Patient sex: F
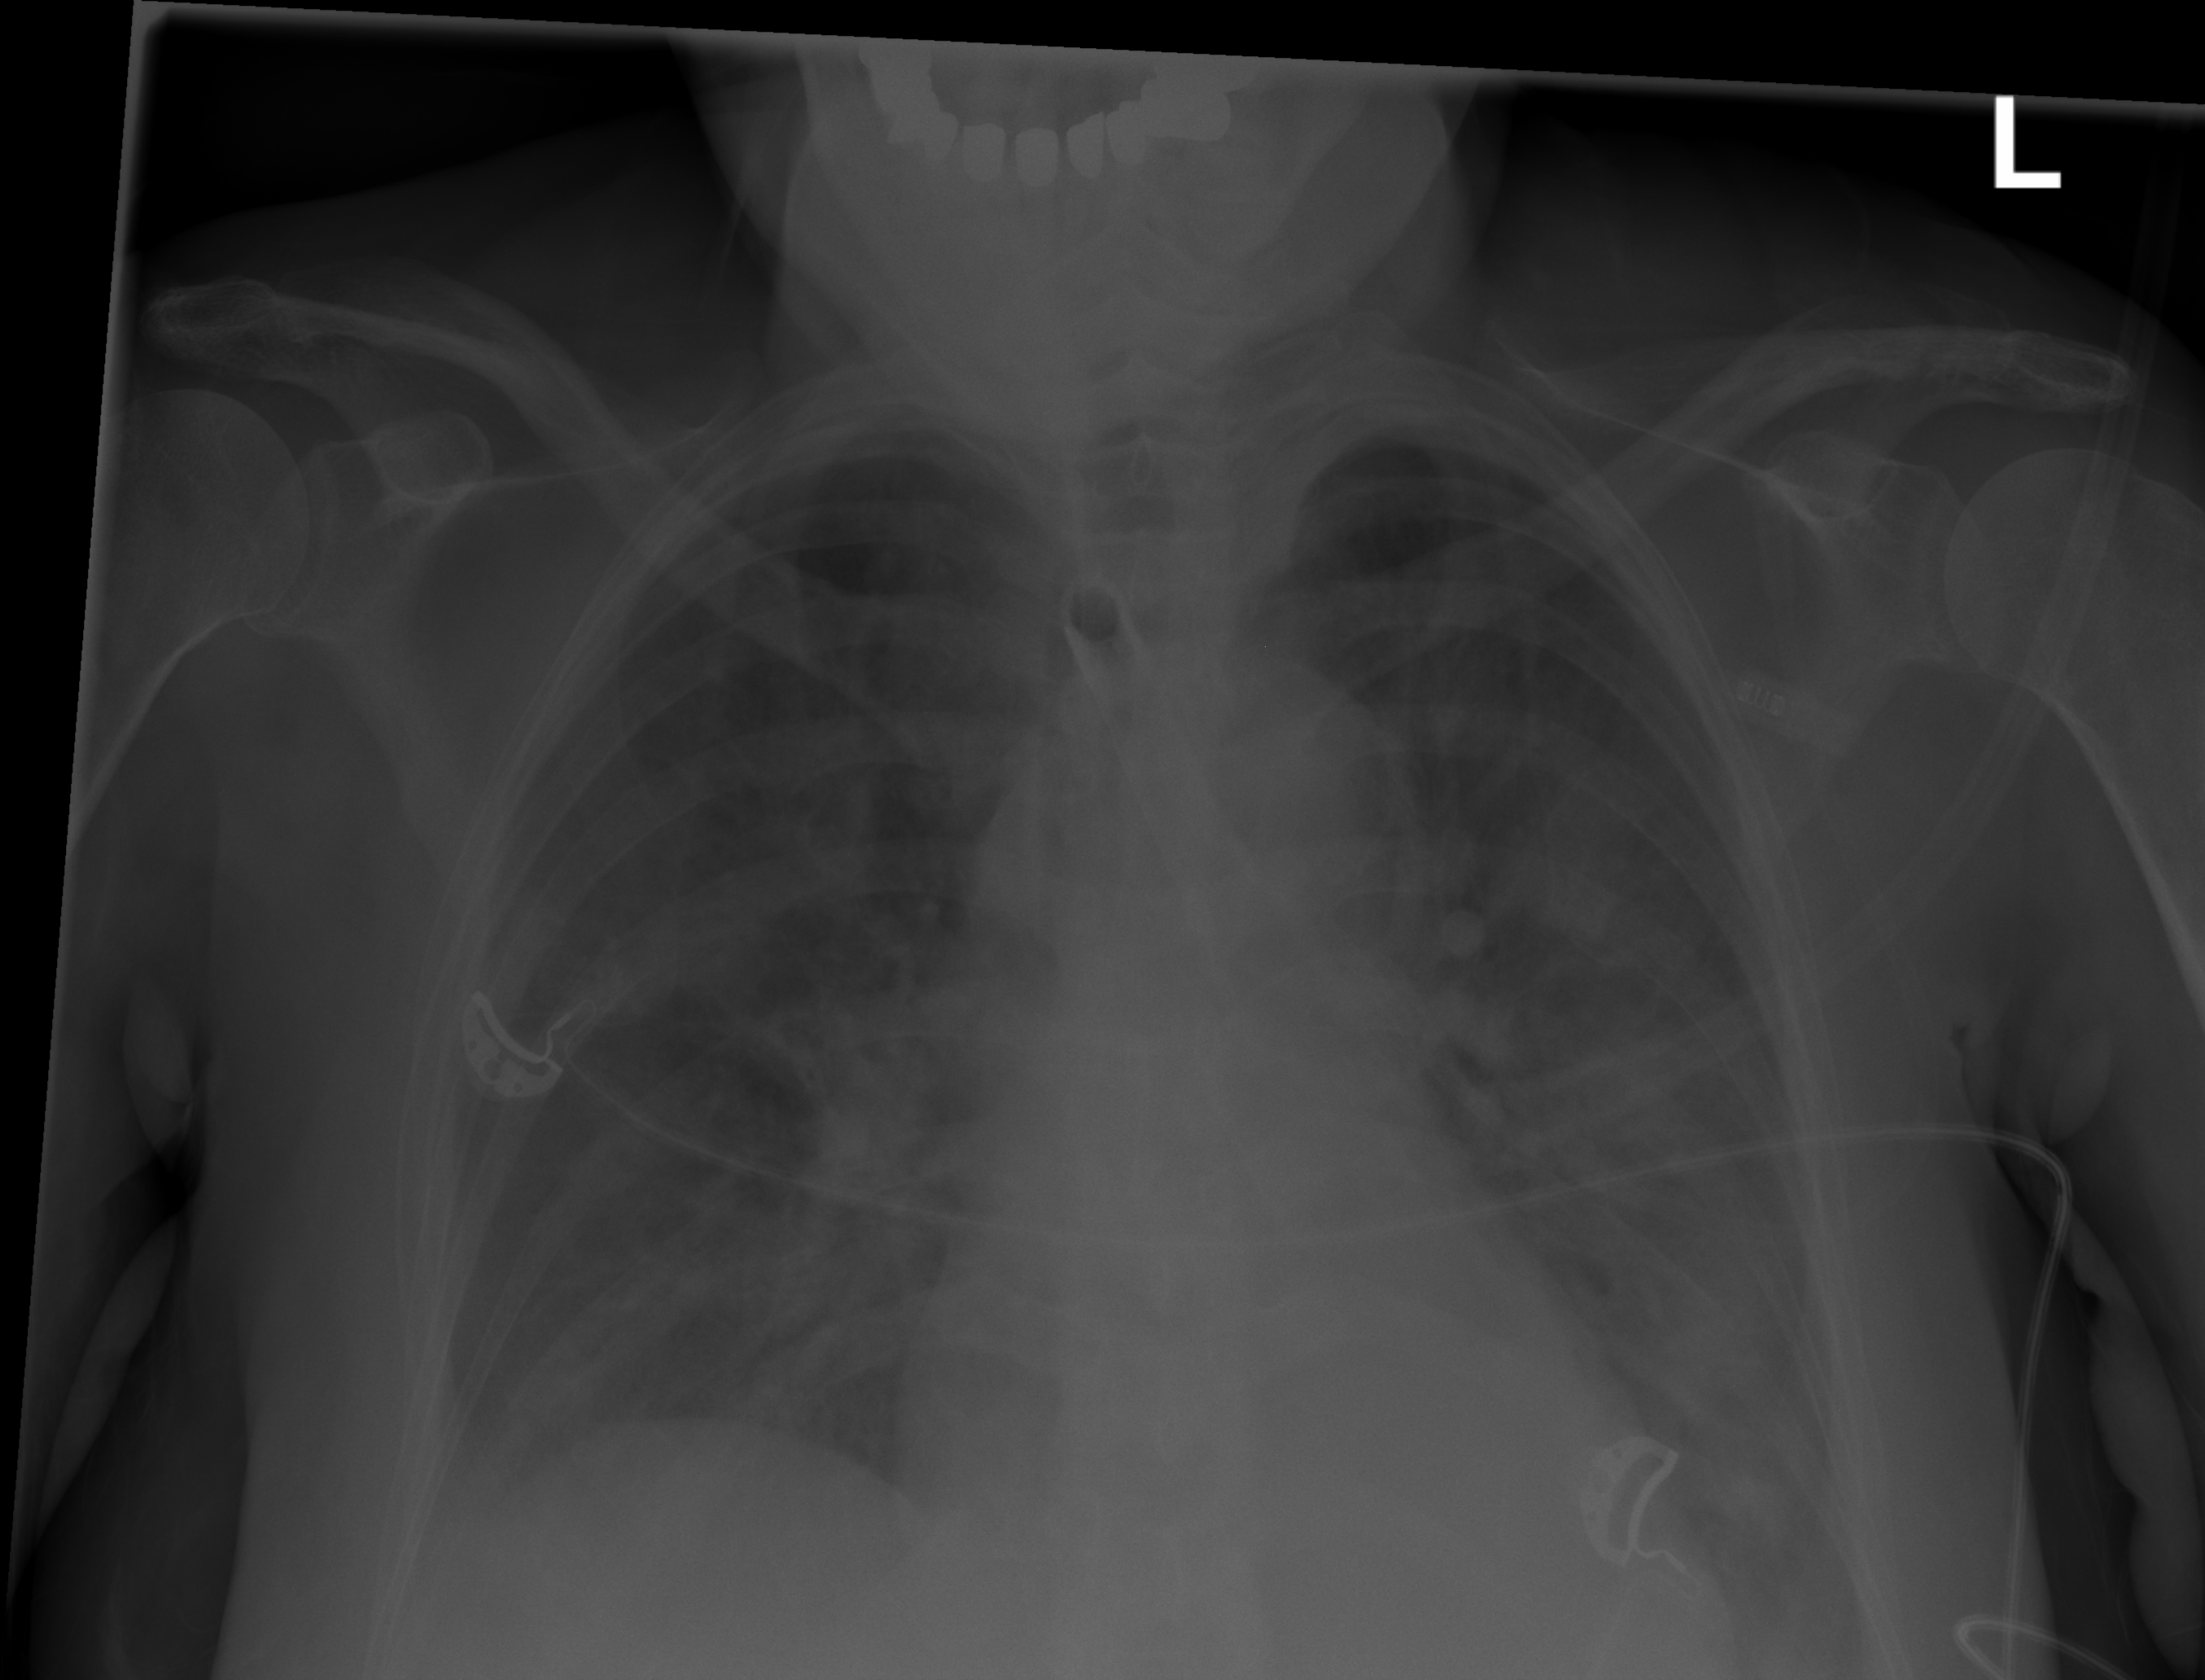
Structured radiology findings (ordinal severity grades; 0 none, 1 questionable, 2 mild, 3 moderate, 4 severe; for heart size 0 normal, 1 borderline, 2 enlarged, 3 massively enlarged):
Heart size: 0
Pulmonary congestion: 2
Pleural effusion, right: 1
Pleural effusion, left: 1
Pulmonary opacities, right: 1
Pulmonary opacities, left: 1
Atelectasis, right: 2
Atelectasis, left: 2